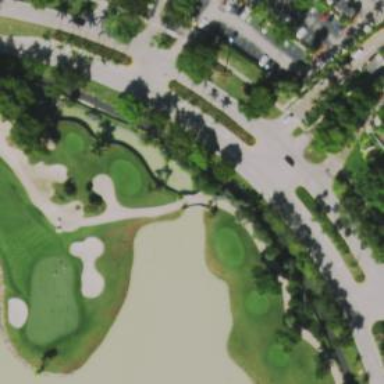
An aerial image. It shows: Path on bridge over golf course.